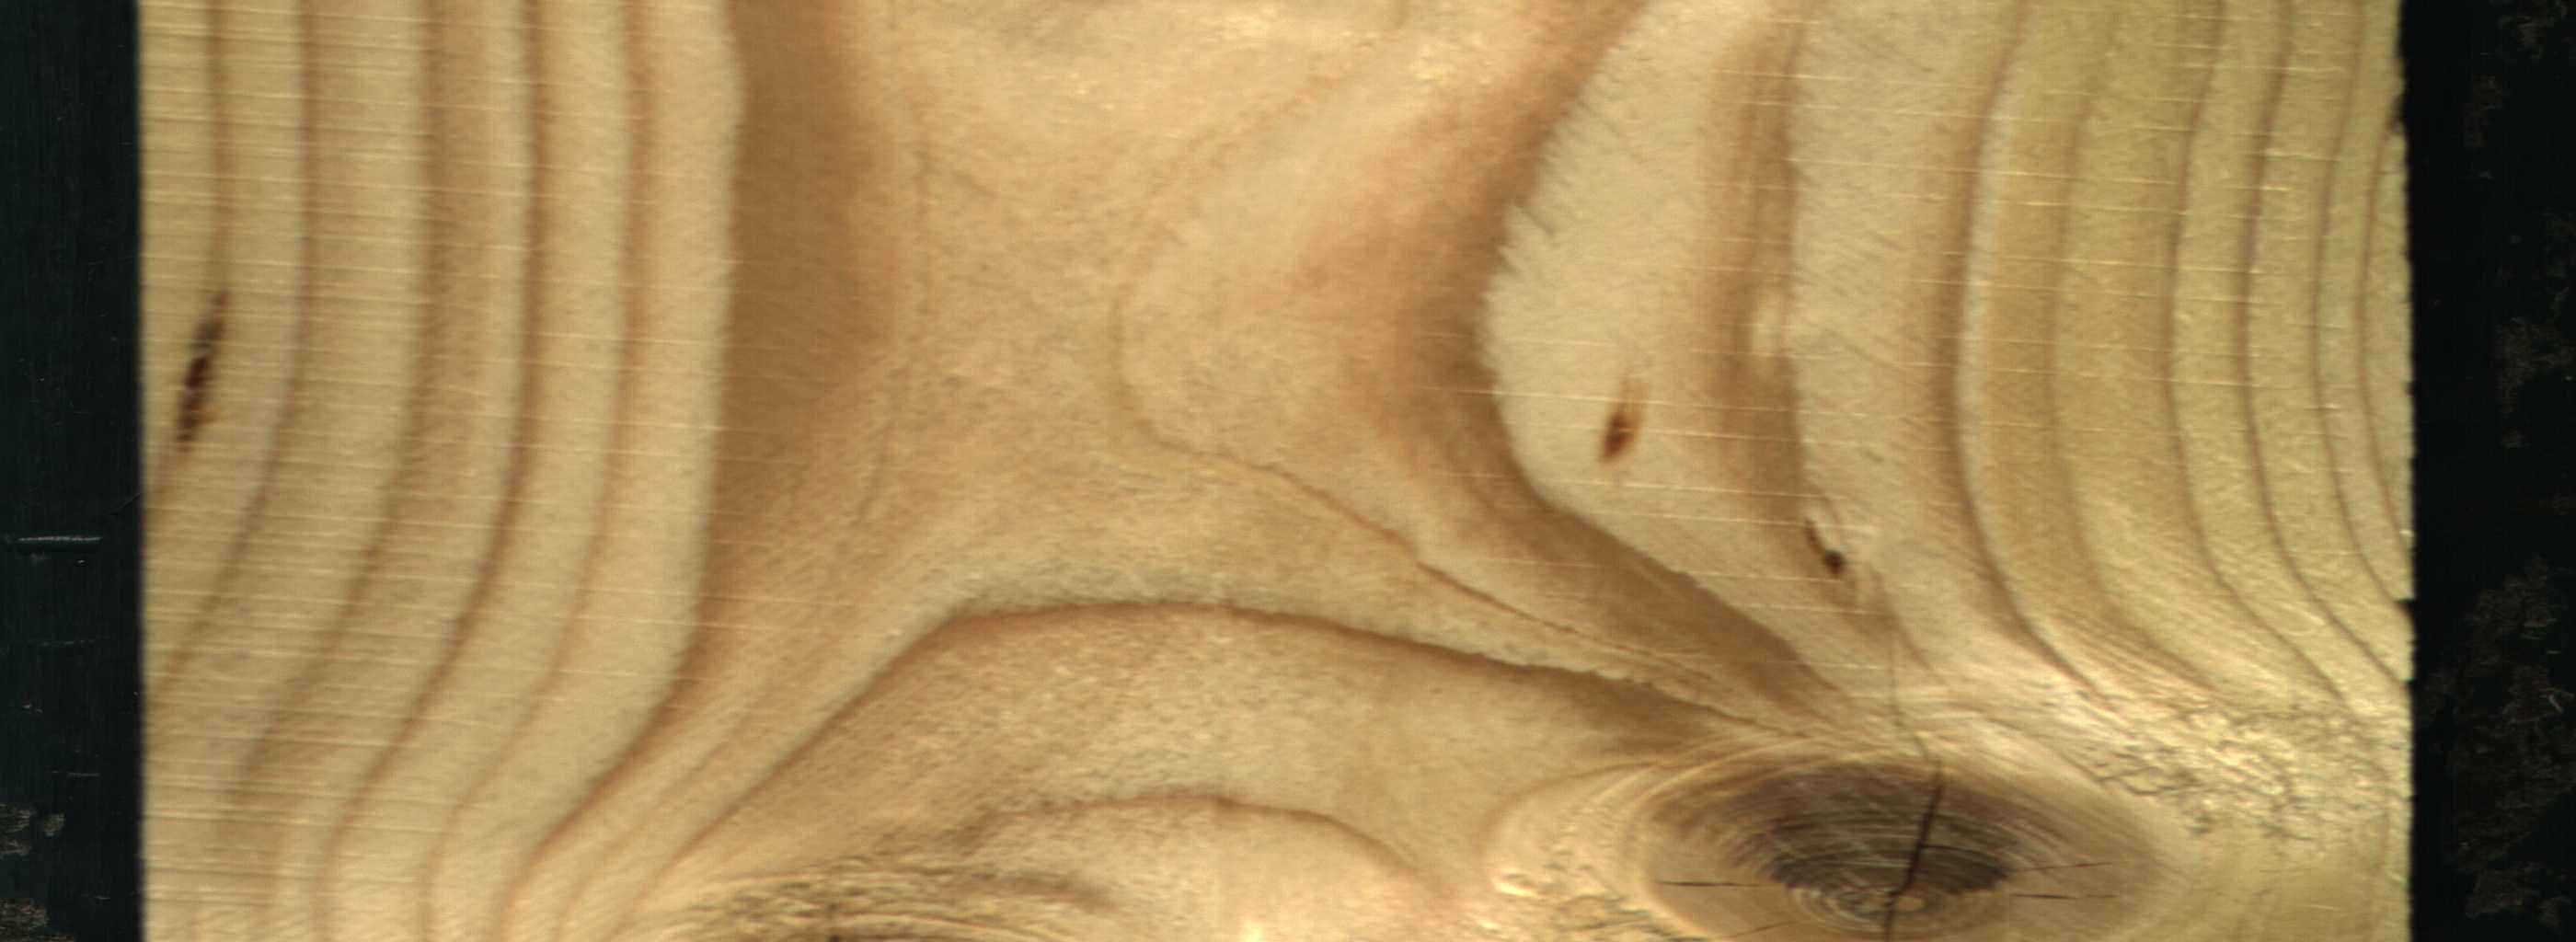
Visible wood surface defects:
resin
resin
knot_with_crack
Live_Knot
Live_Knot